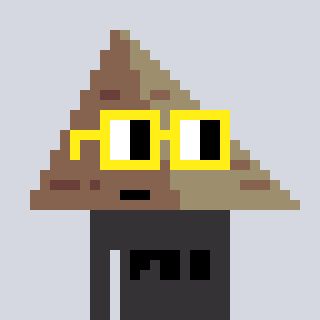
a pixel art character with square yellow glasses, a pyramid-shaped head and a grayscale-colored body on a cool background